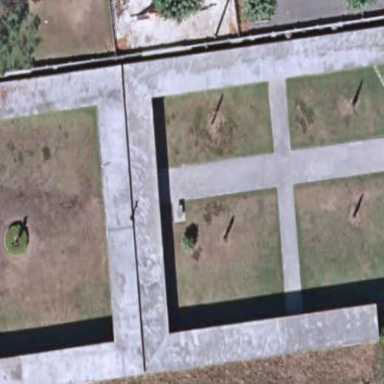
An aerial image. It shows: Cemetery.